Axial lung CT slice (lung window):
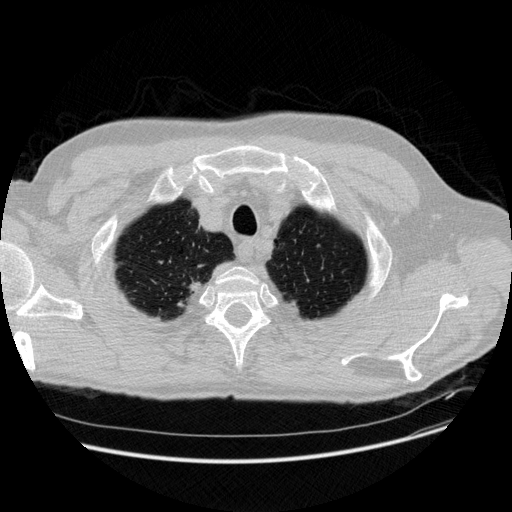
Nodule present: no